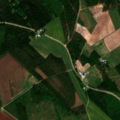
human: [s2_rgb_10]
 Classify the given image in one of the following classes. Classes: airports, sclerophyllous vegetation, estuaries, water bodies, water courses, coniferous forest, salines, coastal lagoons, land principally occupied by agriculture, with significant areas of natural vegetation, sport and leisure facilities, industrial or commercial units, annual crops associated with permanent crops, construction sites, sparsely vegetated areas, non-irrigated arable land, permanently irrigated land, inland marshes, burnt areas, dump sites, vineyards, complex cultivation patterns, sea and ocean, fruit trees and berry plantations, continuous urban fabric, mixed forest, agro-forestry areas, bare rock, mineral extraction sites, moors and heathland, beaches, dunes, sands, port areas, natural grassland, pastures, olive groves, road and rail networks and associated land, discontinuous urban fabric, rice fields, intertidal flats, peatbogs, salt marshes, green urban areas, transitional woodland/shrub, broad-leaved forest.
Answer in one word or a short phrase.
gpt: land principally occupied by agriculture, with significant areas of natural vegetation, coniferous forest, mixed forest, peatbogs